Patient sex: M
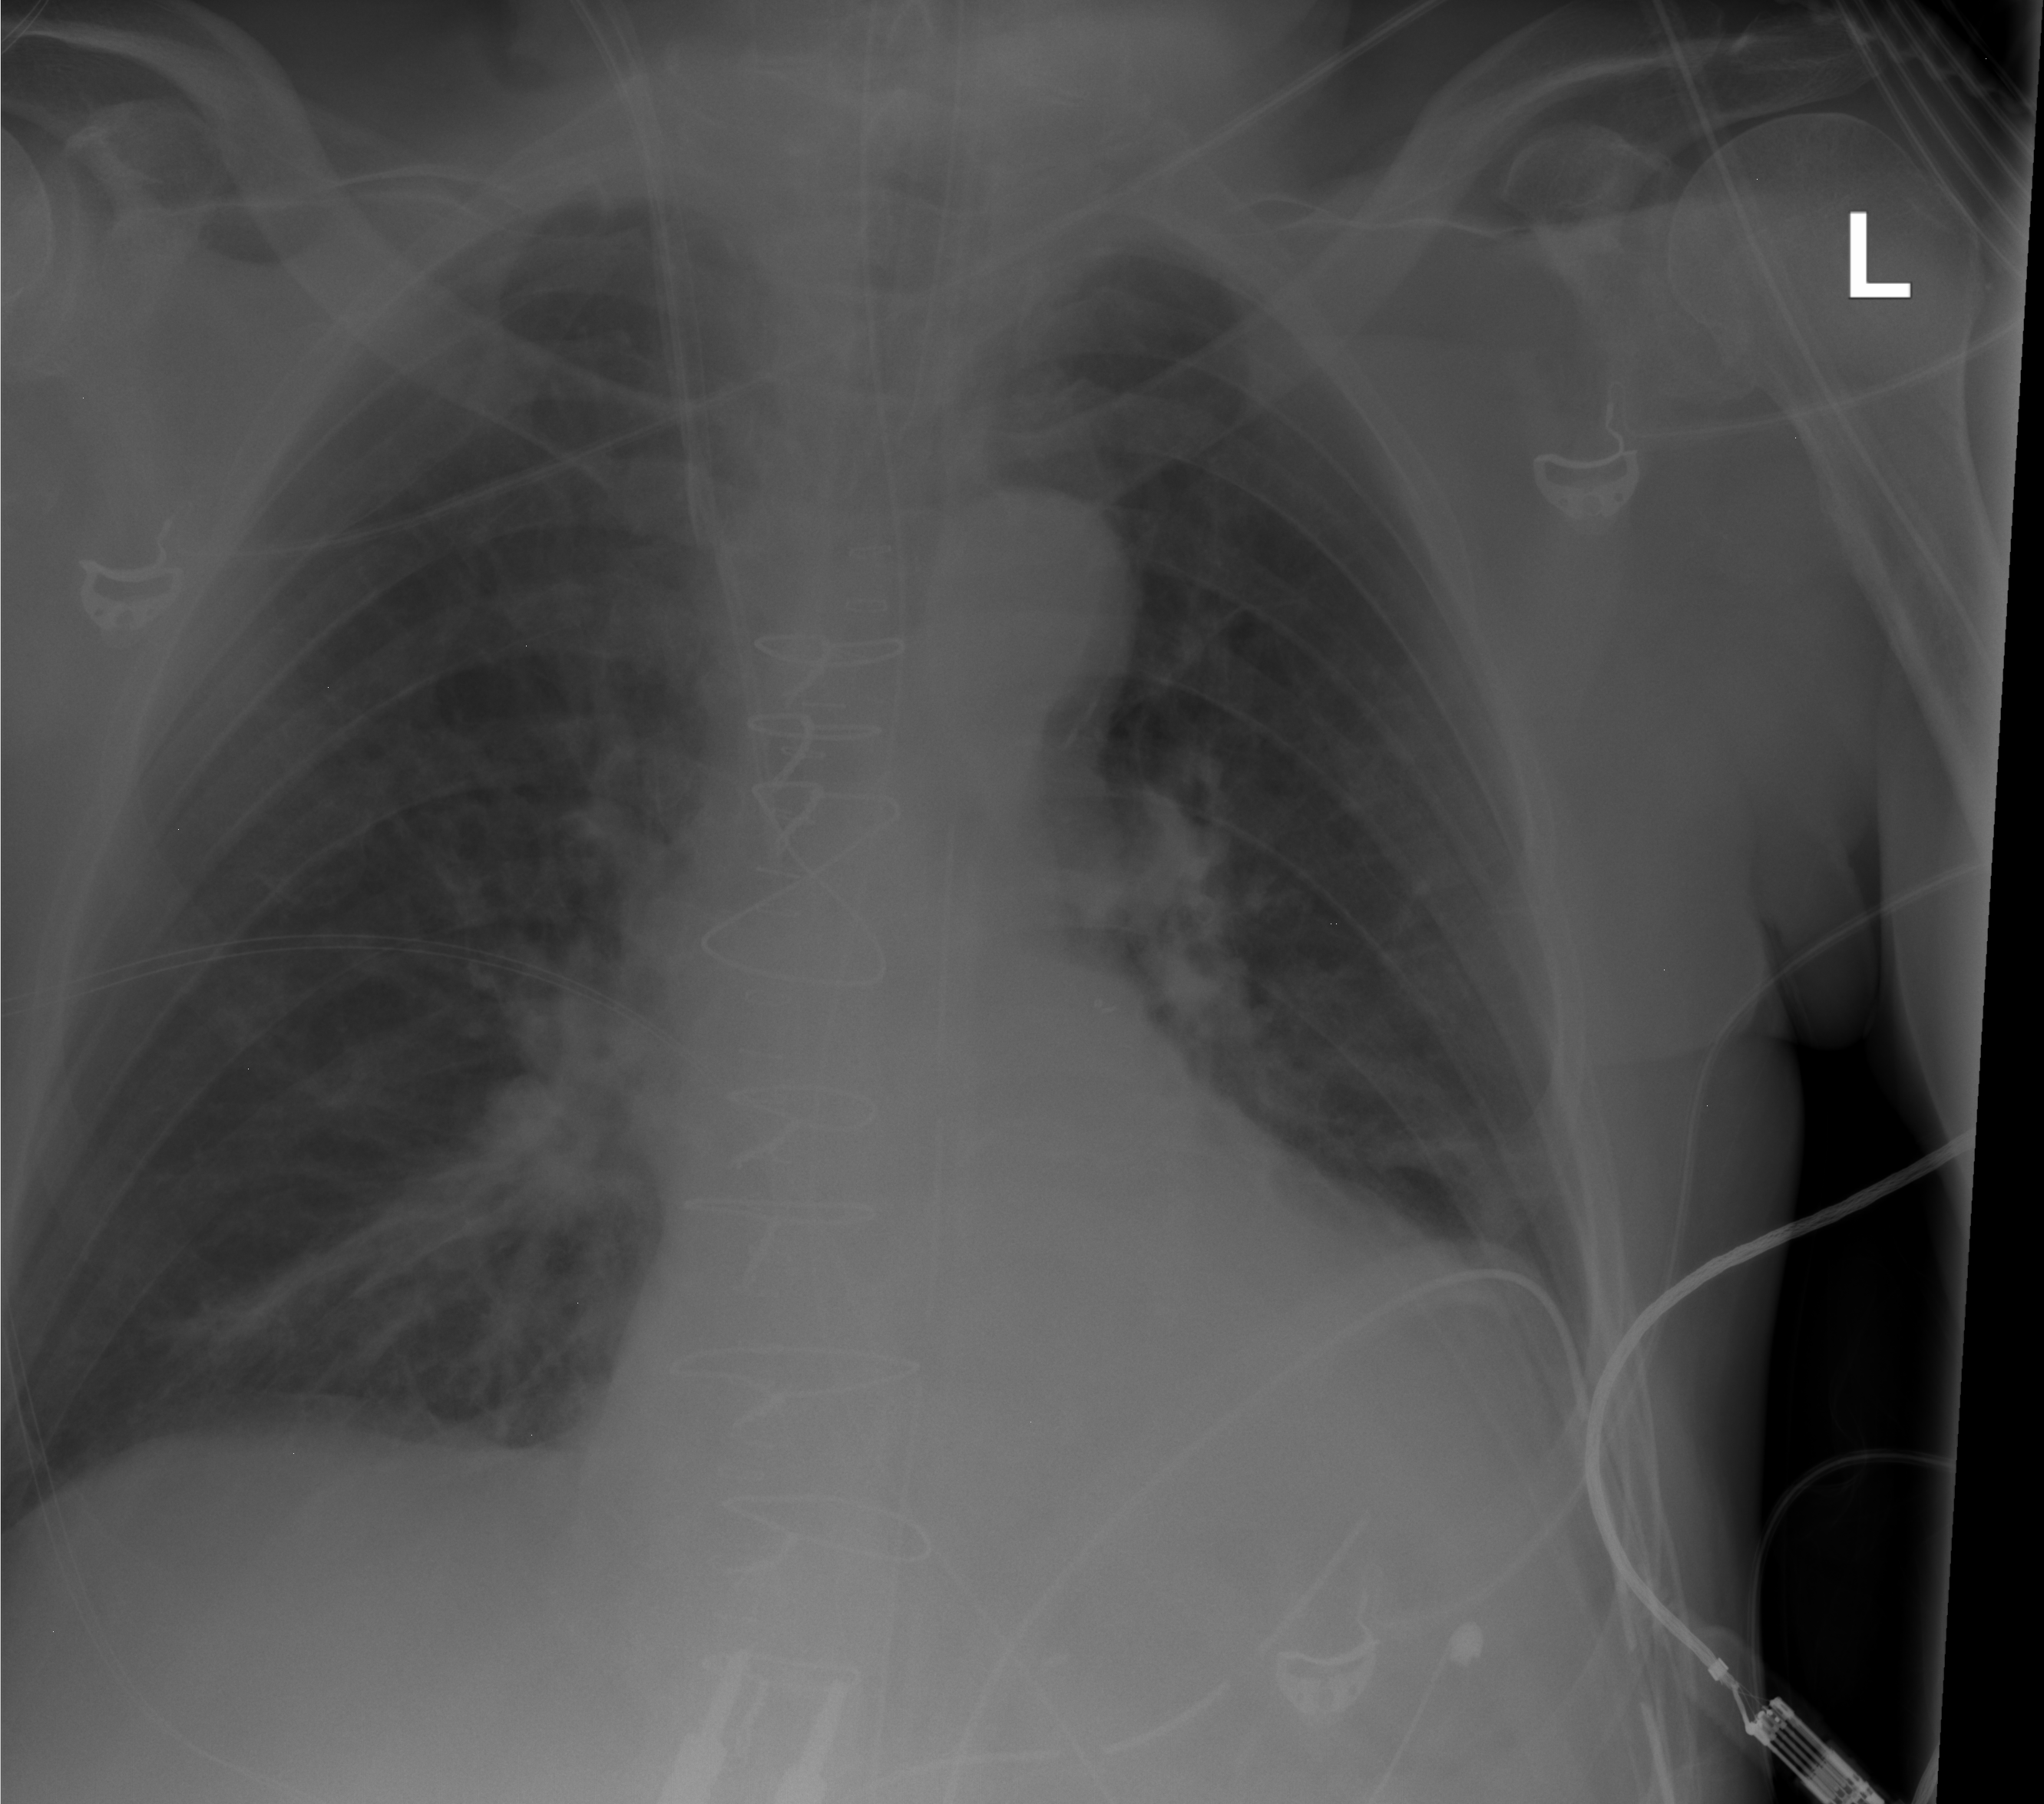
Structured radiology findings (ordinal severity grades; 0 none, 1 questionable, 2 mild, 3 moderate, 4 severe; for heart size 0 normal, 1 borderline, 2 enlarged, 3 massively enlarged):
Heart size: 1
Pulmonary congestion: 0
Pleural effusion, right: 0
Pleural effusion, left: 0
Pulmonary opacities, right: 0
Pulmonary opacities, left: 0
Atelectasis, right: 2
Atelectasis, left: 2